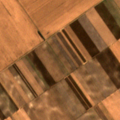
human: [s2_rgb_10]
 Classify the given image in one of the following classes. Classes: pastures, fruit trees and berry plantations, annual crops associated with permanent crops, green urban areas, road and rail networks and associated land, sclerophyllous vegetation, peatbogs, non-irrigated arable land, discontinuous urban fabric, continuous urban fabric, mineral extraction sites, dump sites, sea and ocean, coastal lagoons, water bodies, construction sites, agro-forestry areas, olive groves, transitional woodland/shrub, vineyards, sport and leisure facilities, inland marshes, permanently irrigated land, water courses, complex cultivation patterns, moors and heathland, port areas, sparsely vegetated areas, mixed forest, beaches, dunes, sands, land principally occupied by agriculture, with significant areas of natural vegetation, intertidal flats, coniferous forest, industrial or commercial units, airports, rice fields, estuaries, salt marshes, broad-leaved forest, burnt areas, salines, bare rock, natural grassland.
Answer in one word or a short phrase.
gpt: non-irrigated arable land